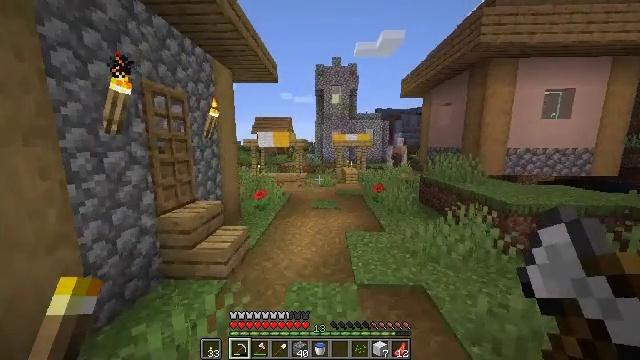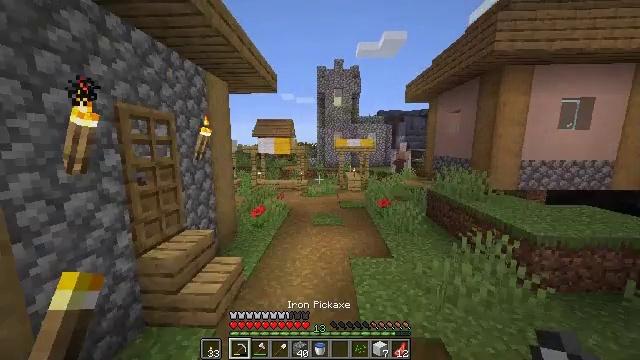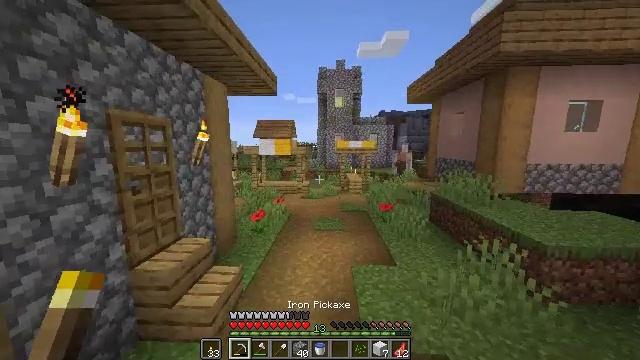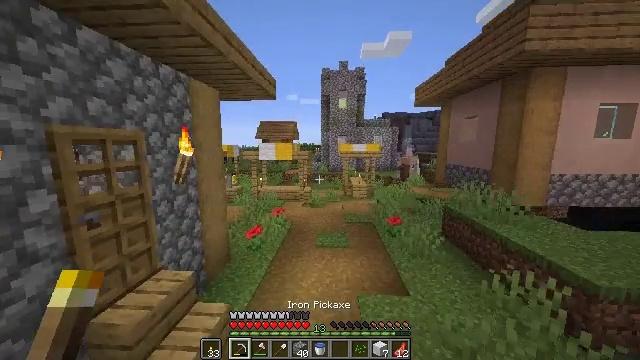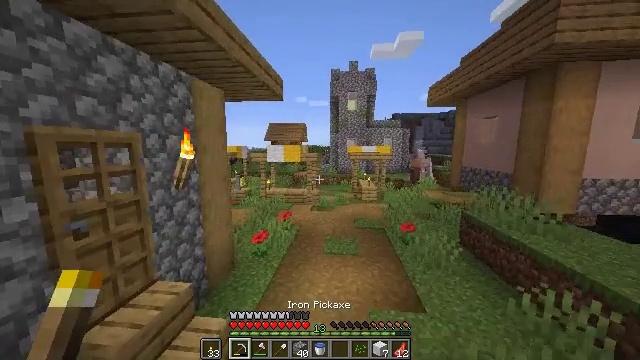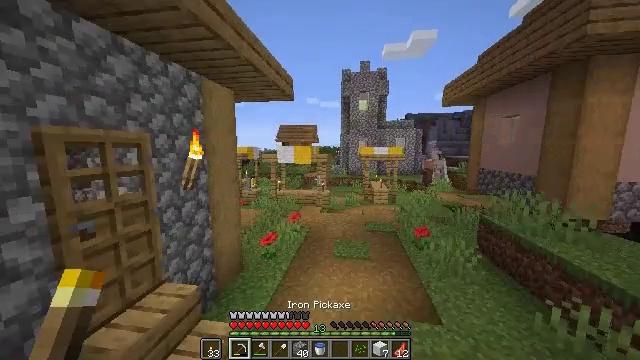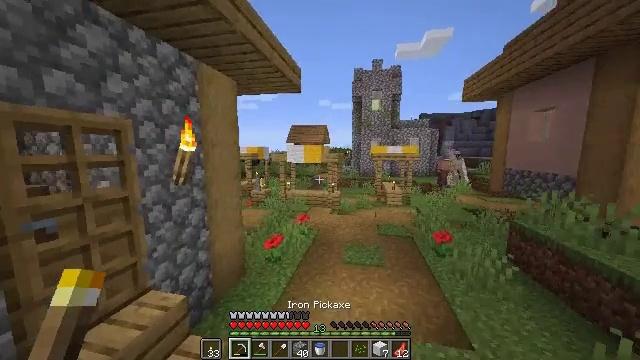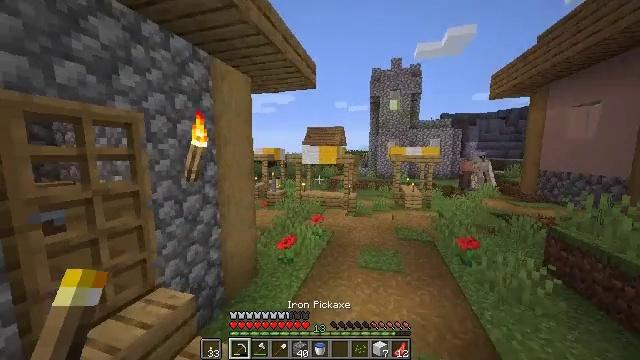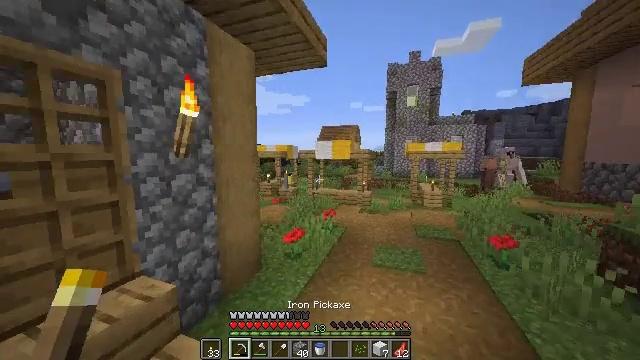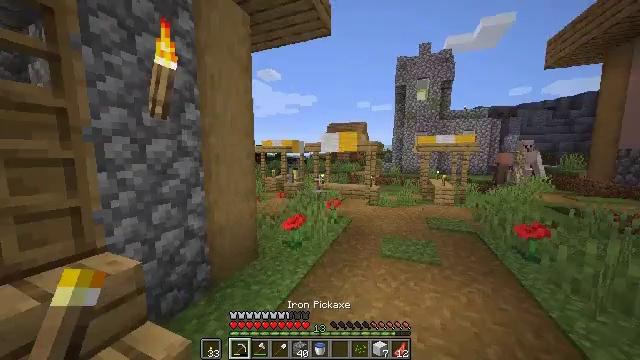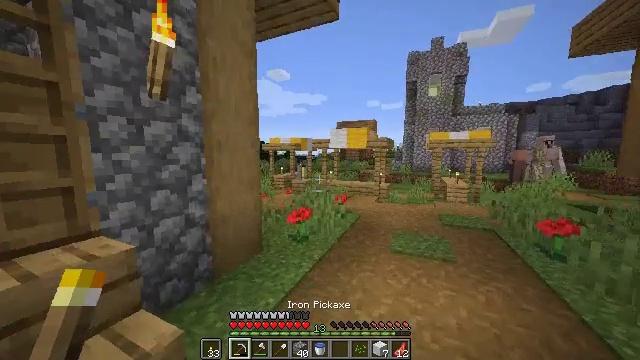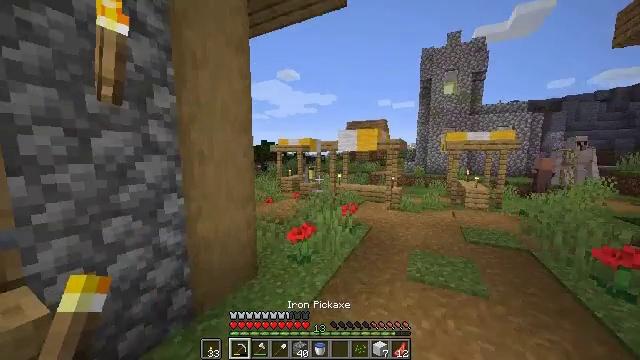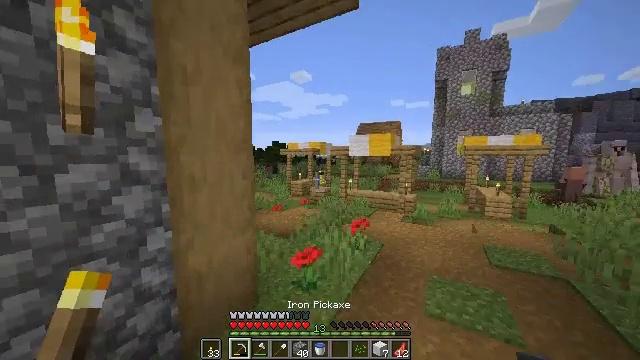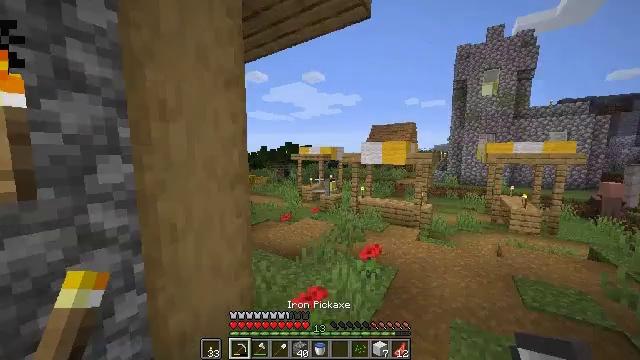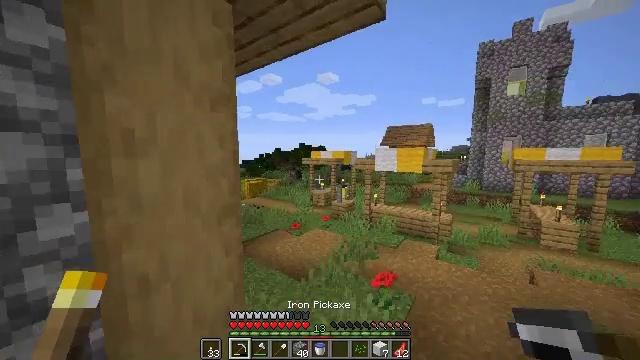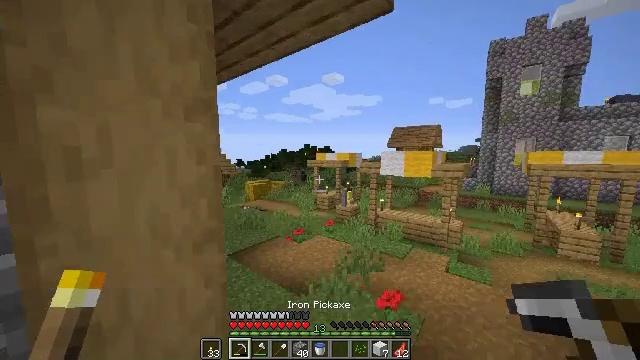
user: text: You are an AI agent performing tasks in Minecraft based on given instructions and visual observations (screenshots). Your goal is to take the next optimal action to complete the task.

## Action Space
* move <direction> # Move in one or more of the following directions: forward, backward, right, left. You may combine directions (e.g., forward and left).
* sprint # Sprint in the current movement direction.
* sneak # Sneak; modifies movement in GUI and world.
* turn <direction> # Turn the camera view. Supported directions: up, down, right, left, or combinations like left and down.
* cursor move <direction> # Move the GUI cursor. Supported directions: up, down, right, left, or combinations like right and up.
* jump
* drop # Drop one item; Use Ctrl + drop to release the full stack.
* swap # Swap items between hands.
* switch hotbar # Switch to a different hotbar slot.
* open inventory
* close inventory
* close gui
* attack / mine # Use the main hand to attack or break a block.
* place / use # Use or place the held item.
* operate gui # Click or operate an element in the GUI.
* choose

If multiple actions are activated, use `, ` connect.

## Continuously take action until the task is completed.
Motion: motion action
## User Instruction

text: Mine a hay block from the field.
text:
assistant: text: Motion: move forward, sprint, jump, switch to hotbar 1
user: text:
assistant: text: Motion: move forward, sprint, jump, switch to hotbar 1
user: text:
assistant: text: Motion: move forward, sprint, jump, switch to hotbar 1
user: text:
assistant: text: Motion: move forward, sprint, turn left, jump
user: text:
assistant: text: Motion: move forward, sprint, turn left, jump
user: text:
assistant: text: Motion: move forward, sprint, turn left, jump
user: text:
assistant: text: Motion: move forward, sprint, turn left, jump
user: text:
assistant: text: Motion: move forward, sprint, turn left, jump
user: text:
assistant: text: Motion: move forward, sprint, turn left, jump
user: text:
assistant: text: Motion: move forward, sprint, turn left, jump
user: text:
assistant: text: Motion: move forward, sprint, turn left, jump
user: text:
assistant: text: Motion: move forward, sprint, turn left, jump
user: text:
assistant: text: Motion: move forward, sprint, turn left, jump
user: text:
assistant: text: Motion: move forward, sprint, turn left, jump
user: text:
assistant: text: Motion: move forward, sprint, turn left, jump
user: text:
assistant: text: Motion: move forward, sprint, jump
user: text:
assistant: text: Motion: move forward, sprint, jump
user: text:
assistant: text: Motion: move forward, sprint, jump
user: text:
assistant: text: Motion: move forward, sprint, jump
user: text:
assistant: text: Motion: move forward and move left, sprint, jump
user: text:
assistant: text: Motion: move forward and move left, sprint, jump
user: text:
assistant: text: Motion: move forward and move left, sprint, jump
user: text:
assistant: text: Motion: move forward and move left, sprint, turn left, jump
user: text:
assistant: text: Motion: move forward and move left, sprint, turn left, jump
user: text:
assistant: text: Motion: move forward, sprint, turn left, jump
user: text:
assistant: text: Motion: move forward, sprint, turn left, jump
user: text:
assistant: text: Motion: move forward, sprint, turn left, jump
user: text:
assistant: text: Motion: move forward, sprint, turn left and down, jump
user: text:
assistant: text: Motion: move forward, sprint, turn left, jump
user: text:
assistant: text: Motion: move forward, sprint, jump